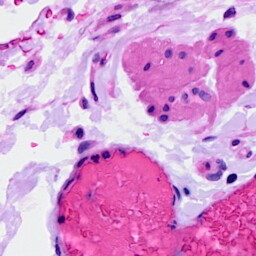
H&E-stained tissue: Ovarian